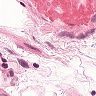
Metastatic tissue present: no